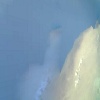
Label: water